Field crop: maize
Growth stage: 2
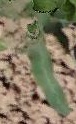
Species: maize